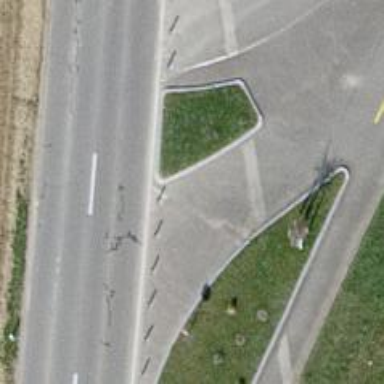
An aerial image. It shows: Bollard.